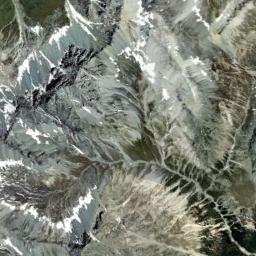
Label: snowberg